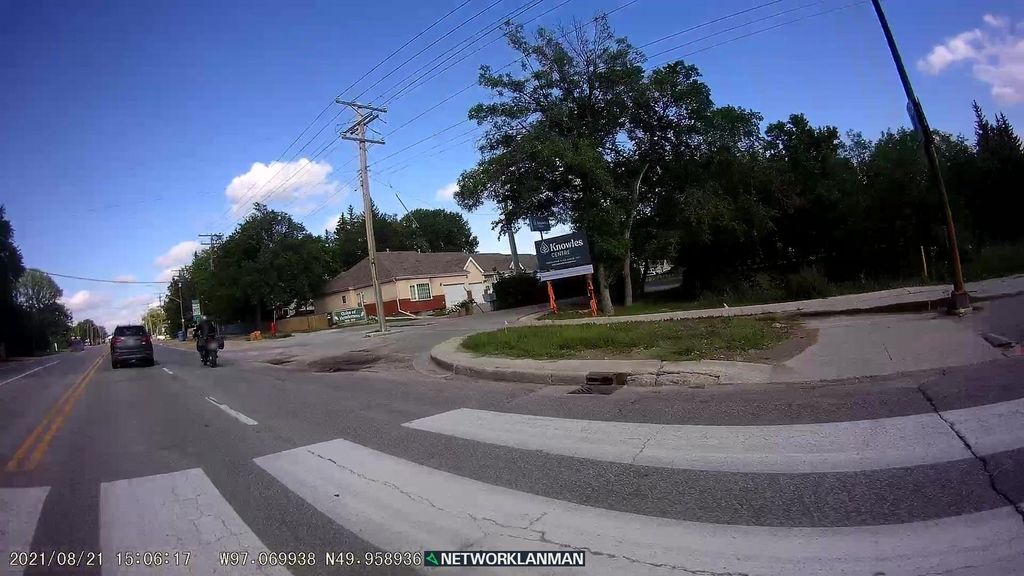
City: winnipeg